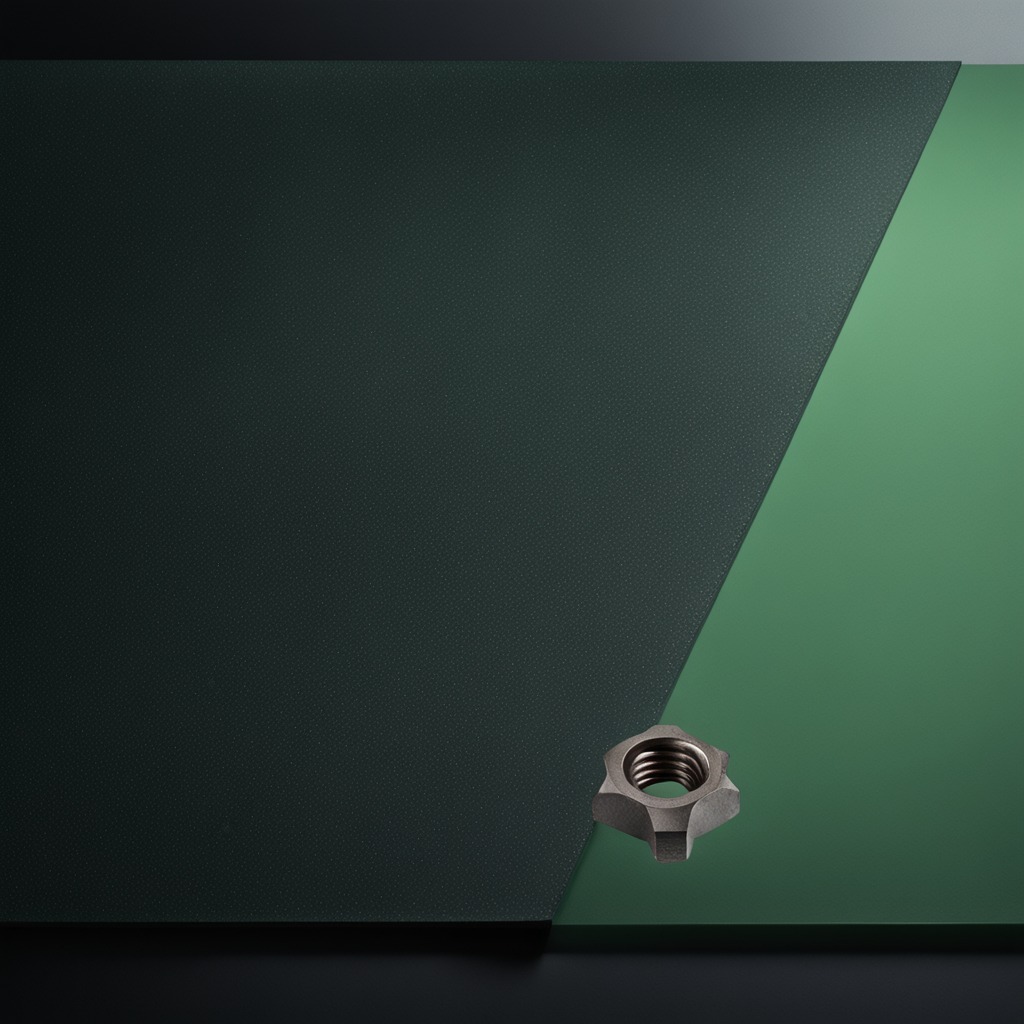
A metal nut is lying on a clean granite tabletop inside a workshop at night.